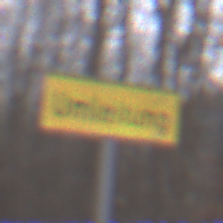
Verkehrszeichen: Umleitungsankuendigung
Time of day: Midday
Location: Outdoor (Nature)
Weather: Overcast
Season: Autumn
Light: Natural